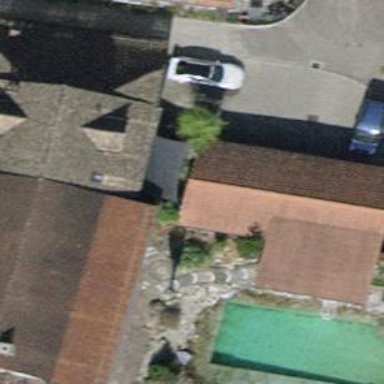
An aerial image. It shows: Shed.